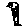
Label: bird